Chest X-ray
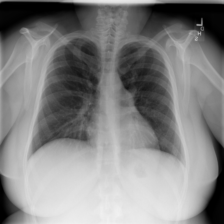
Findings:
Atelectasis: negative
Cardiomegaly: negative
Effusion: negative
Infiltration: negative
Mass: negative
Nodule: negative
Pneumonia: negative
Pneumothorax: negative
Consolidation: negative
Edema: negative
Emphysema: negative
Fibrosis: negative
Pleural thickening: negative
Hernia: negative